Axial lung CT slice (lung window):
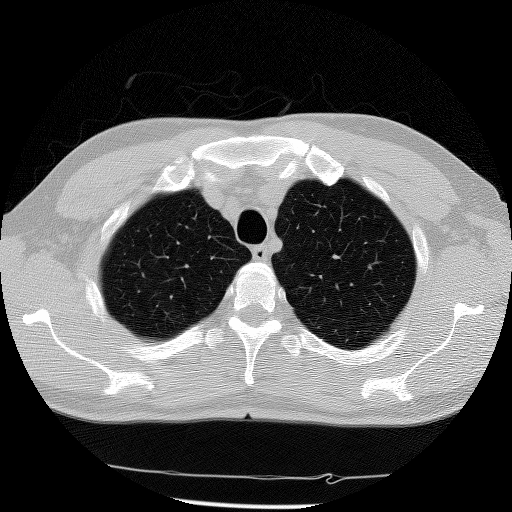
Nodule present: no